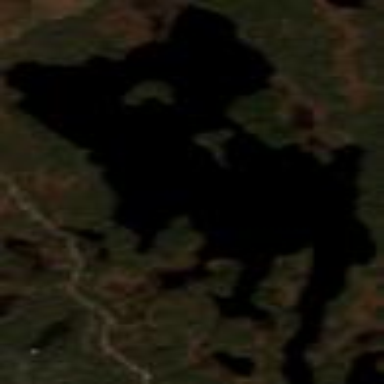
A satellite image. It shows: Lake with natural water.